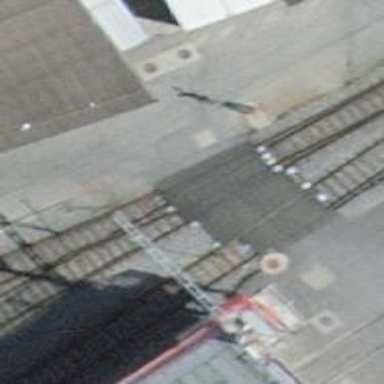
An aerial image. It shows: Level crossing along the railway.